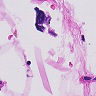
Metastatic tissue present: no